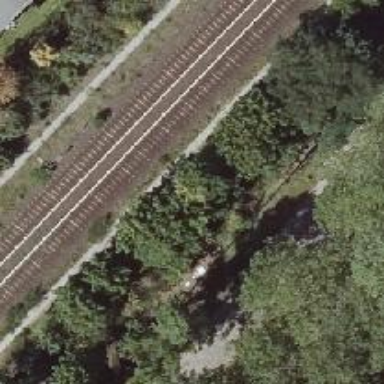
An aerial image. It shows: Electrified rail running along embankment. The rail is electrified from the bottom.